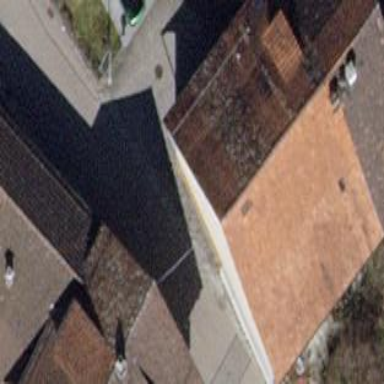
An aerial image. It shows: Building with tiled roof.